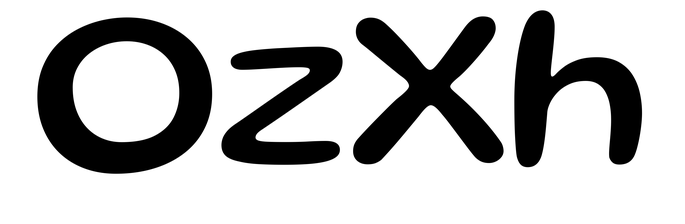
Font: Gluten_Regular